Question: In the cloud console, I created a new Cloud Spanner View called which left joined my table and a table. The update seemed to work as I could see the new View created.
I then looked at my Students table and I got the error:
'Cannot read properties of null (reading 'join')'.
View screenshot of error

The Students table showed no data even though it is populated. I subsequently deleted the StudentView:
'DROP VIEW StudentView;'
The result is still the same and the Student table displays nothing but the error stated above - even though the StudentView has been dropped.
I have also tried replacing the StudentView View so it does not contain null values, but the error persists.
I am assuming the error refers to the View that I created. If that is not the case, please could you point me in the right direction.
Any idea how to go about this problem?
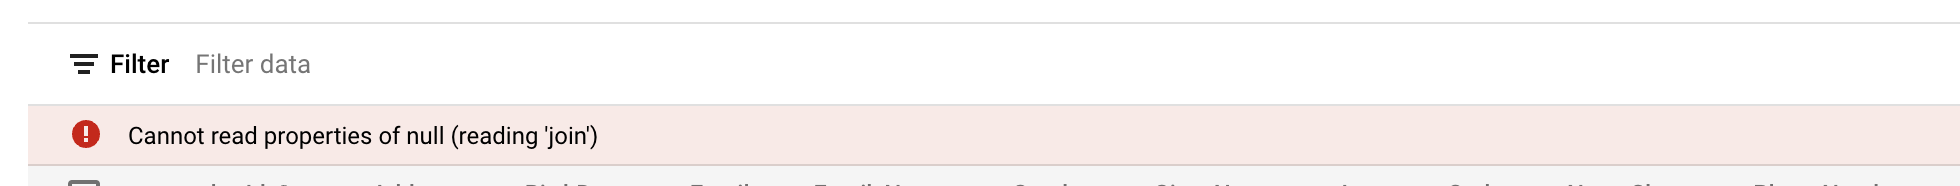
Answer: There was a short-lived bug in the Cloud Spanner UI that was active around the time you asked this question (2022-08-30). Assuming you can see 'Students' now, and 'StudentView' doesn't appear in the UI anymore, the bug probably affected you too. Nothing you're doing wrong, just unlucky timing.
If you ever suspect there's a problem with the Cloud Spanner UI, you can list and query DBs with 'gcloud spanner ...'. In this case 'gcloud' should have continued to work while the UI was down.